Question: I'm making an application at the moment and now I need to fill a comboBox with all the values that I get from another class in an arrayList type.
This is the code that I use to fill my combobox:
'''
public void setComboBox(){
MessageConsole mc = new MessageConsole(textArea);
//The redirectOut will redirect the text from the System.out.prtnln to the text area.
mc.redirectOut();
List<String> arrayList = new ArrayList<String>();
if(gf.loadCombo("config") != null){
arrayList.addAll(gf.loadCombo("config"));
for (int i = 0; i < arrayList.size(); i++) {
String s = arrayList.get(i);
configName.removeItem(s);
configName.addItem(s);
}
}
}
'''
This is the code from the other class:
'''
public Collection<String> loadCombo(String property) {
//Check if the property file is present in the given directory.
if(cf.checkProperty()==true){
//Check is there are any properties saved in the property file.
if(cf.getProperty() != null){
Properties prop = new Properties();
FileInputStream fis;
try {
fis = new FileInputStream("config.properties");
prop.load(fis);
} catch (FileNotFoundException e) {
// TODO Auto-generated catch block
e.printStackTrace();
} catch (IOException e) {
// TODO Auto-generated catch block
e.printStackTrace();
}
//Check if the properties match with the entered configuration.
List<String> arrayList = new ArrayList<String>();
arrayList.addAll(cf.getProperty());
Collection<String> propertyList = new ArrayList<String>();
for (int i = 0; i < arrayList.size(); i++) {
String s = arrayList.get(i);
if(s.startsWith(property)){
System.out.println("This value has been added to the arrayList from the other class: "+s);
propertyList.add(cf.getPropertyValue(s));
}
}
return propertyList;
}
//The system prints a message of the missing properties.
else{
System.out.println("You need to save a configuration first.");
}
}
//The system prints a message of the missing property file.
else{
System.out.println("The property file is either missing or could not be found. in de Load class");
}
return null;
}
'''
Following is a screenshot of the result:

As you can see all the values are added as 1 long String"[3, 2, 1]" in the comboBox. Could anyone tell me why this happens?
Thanks in advance,
Lordarnoud
P.S. I hope this is the correct way to ask my question and I hope my question is clear enough for everyone to understand.
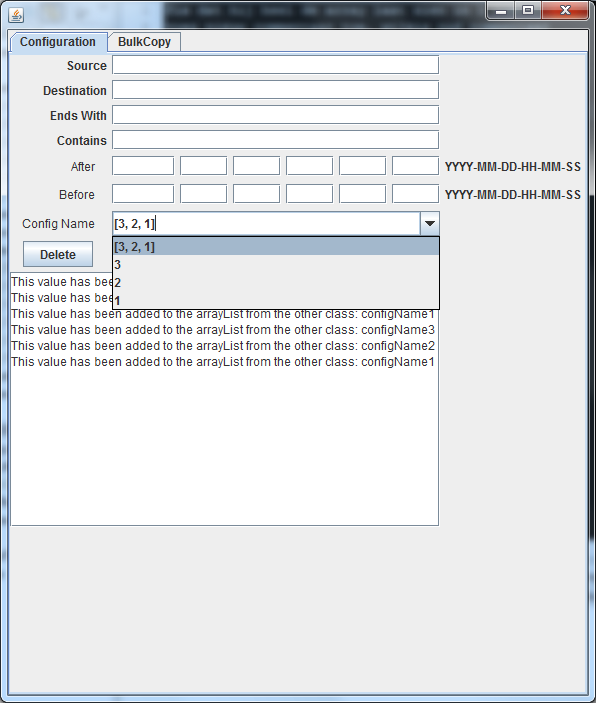
Answer: At a first look it appears the problem could be one of two things:
1. The value "[3 2 1]" is returned from the loadCombo method. More specifically from the cf.getProperty(). It is not clear from the context provided what cf is.
2. The value "[3 2 1]" was added to your combobox at some other point in you code. If this might be case, try using configName.removeAllItems() instead of removing then adding each item in your collection.
Additionally in your 'loadCombo' method you load the config.properties file into a Properties object and then do nothing with it. It seems your intentions were to load the config properties from that file instead of the 'cf' object.